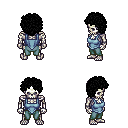
a pixel art fantasy rpg character, male body template, skeleton, blue vest, teal pants, black curly afro hairstyle, four views (front, back, left, right), 2x2 character sprite sheet, small pixel art, hard edges, no anti-aliasing